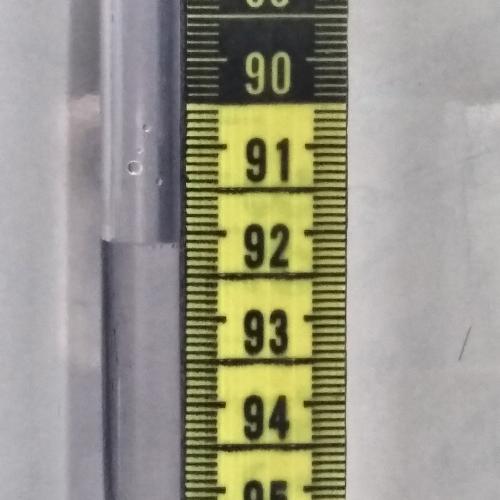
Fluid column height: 92.1 cm